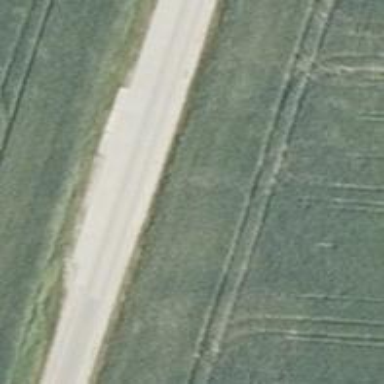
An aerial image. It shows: Passing place on the road.